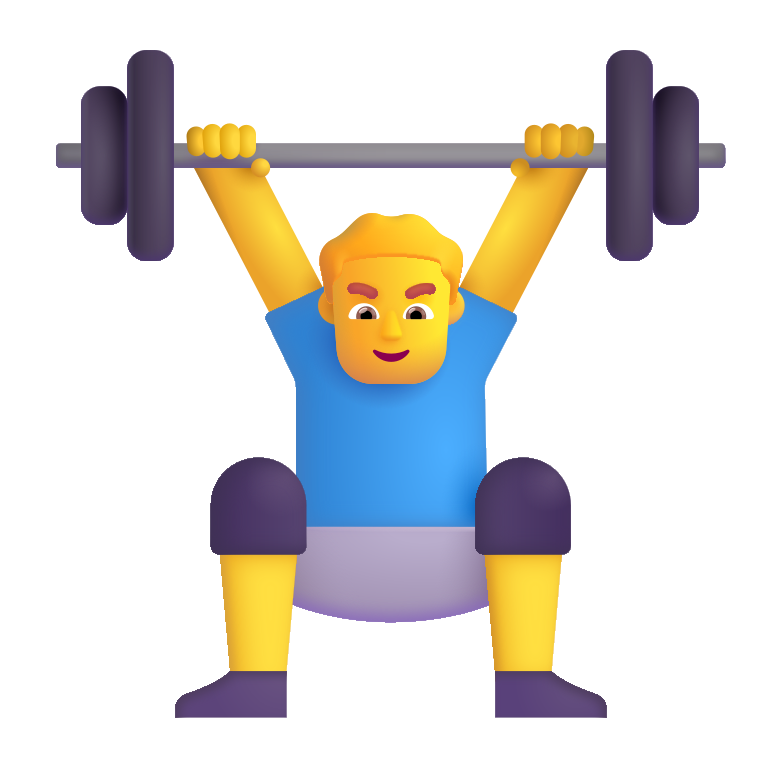
man lifting weights color default